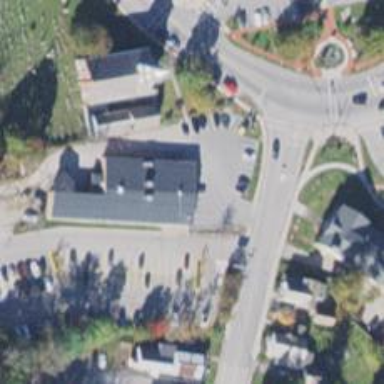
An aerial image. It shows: Pharmacy.